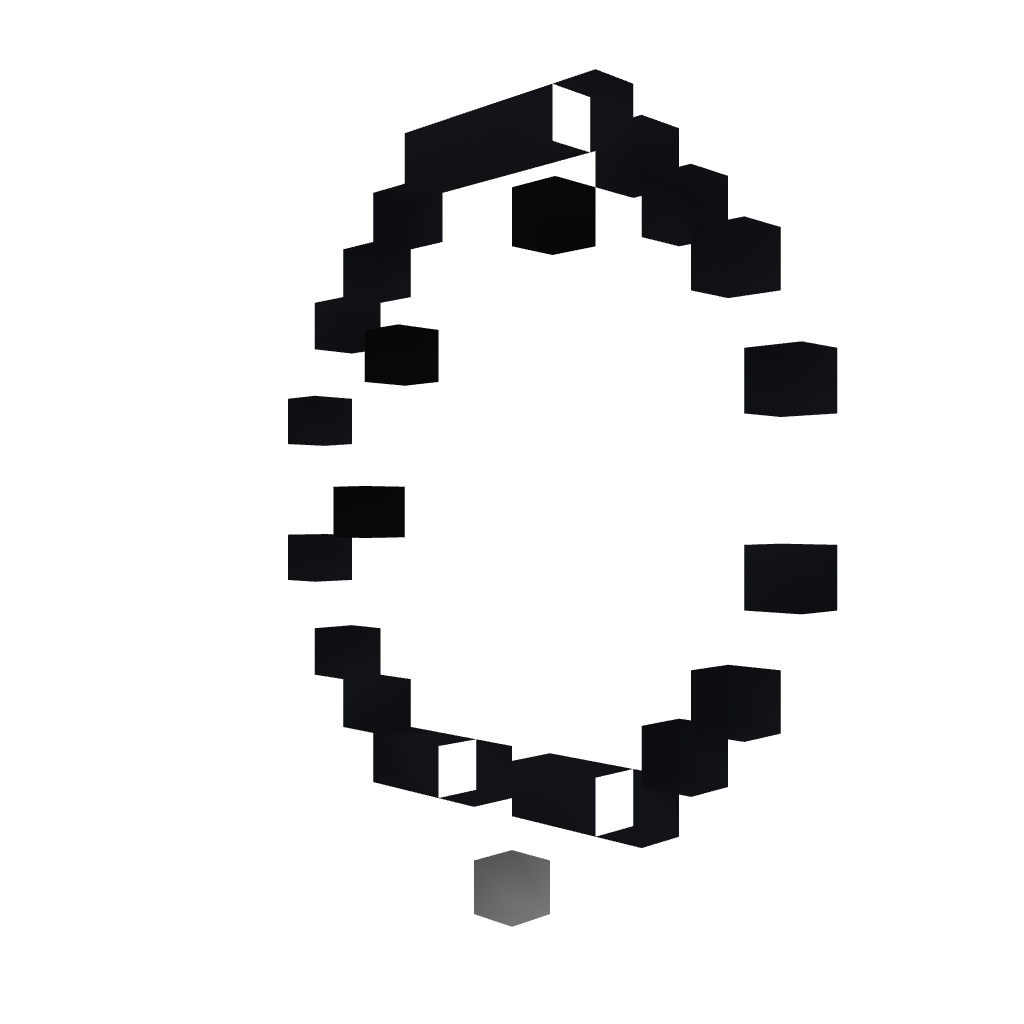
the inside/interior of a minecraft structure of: Diamond Pixelart